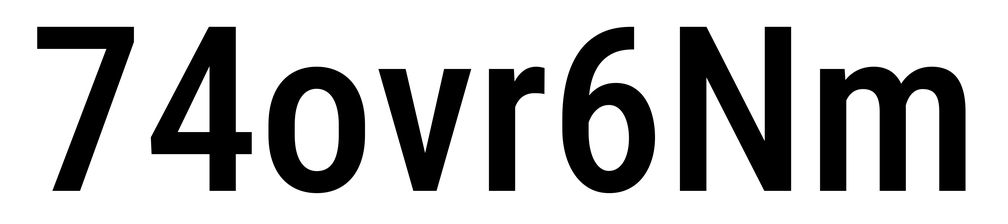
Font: Roboto_Condensed_Medium